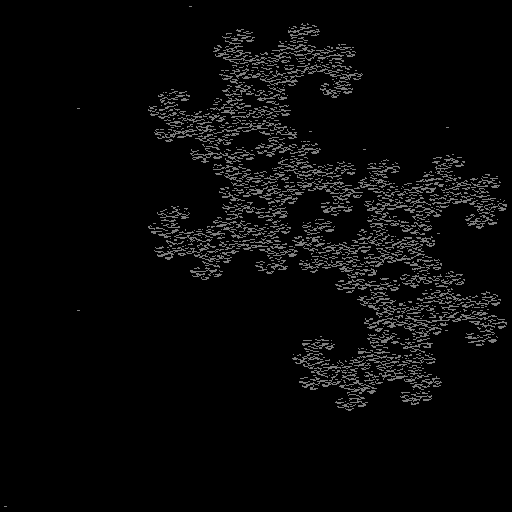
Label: dragon_curve